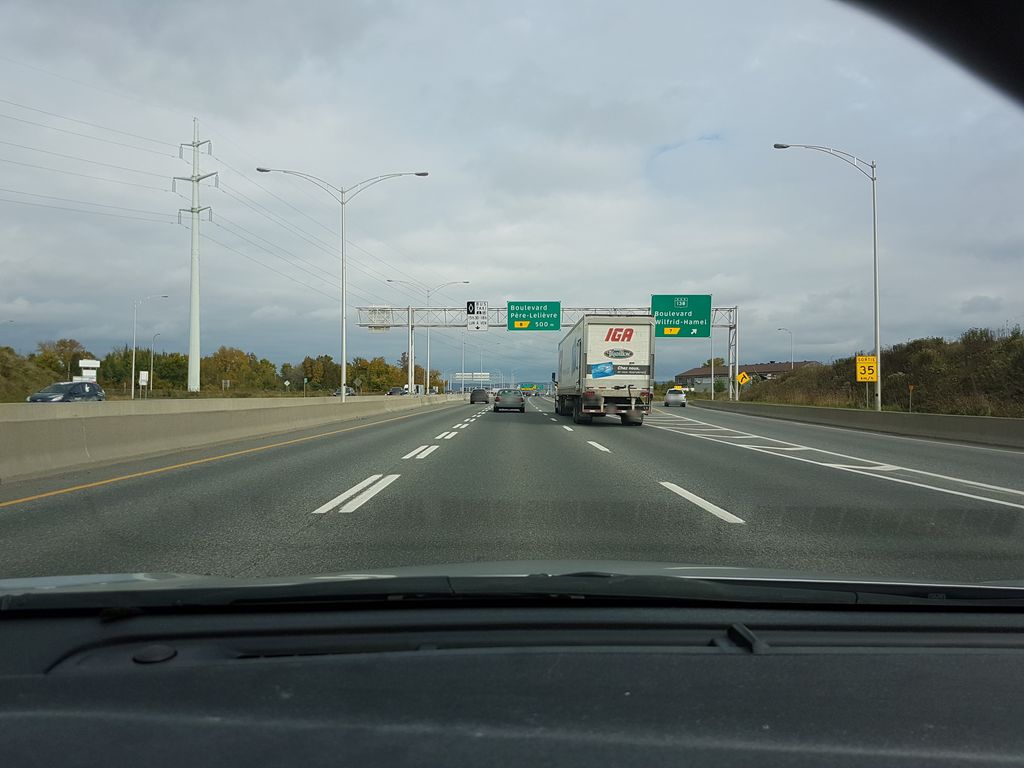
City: quebec_city